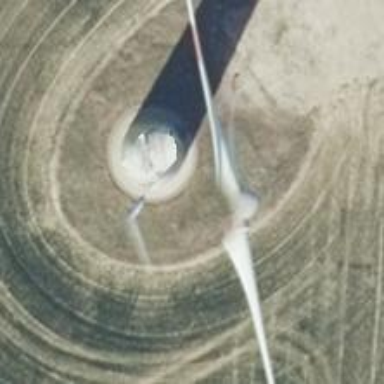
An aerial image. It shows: Wind generator using horizontal axis wind turbines.